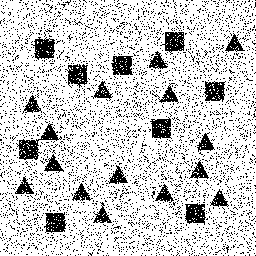
Squares: 9
Triangles: 15
Stars: 0
Total shapes: 24